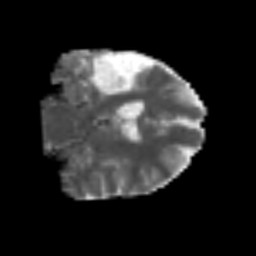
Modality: MD
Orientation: coronal
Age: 49
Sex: male
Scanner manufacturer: siemens
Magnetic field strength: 3 T
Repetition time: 6.1 s
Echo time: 0.101 s